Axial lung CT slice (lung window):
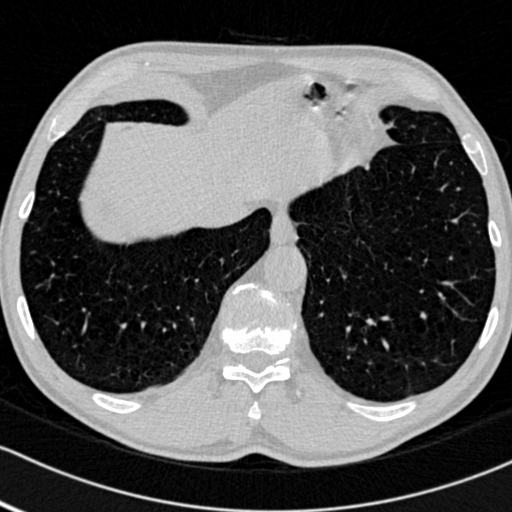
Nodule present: no